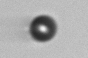
Label: bead